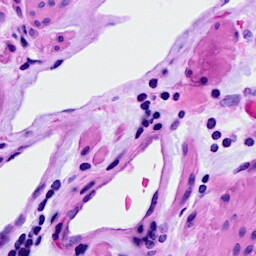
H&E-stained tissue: Ovarian